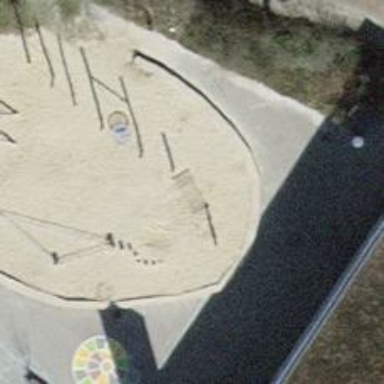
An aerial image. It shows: Hammock in the playground.